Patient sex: F
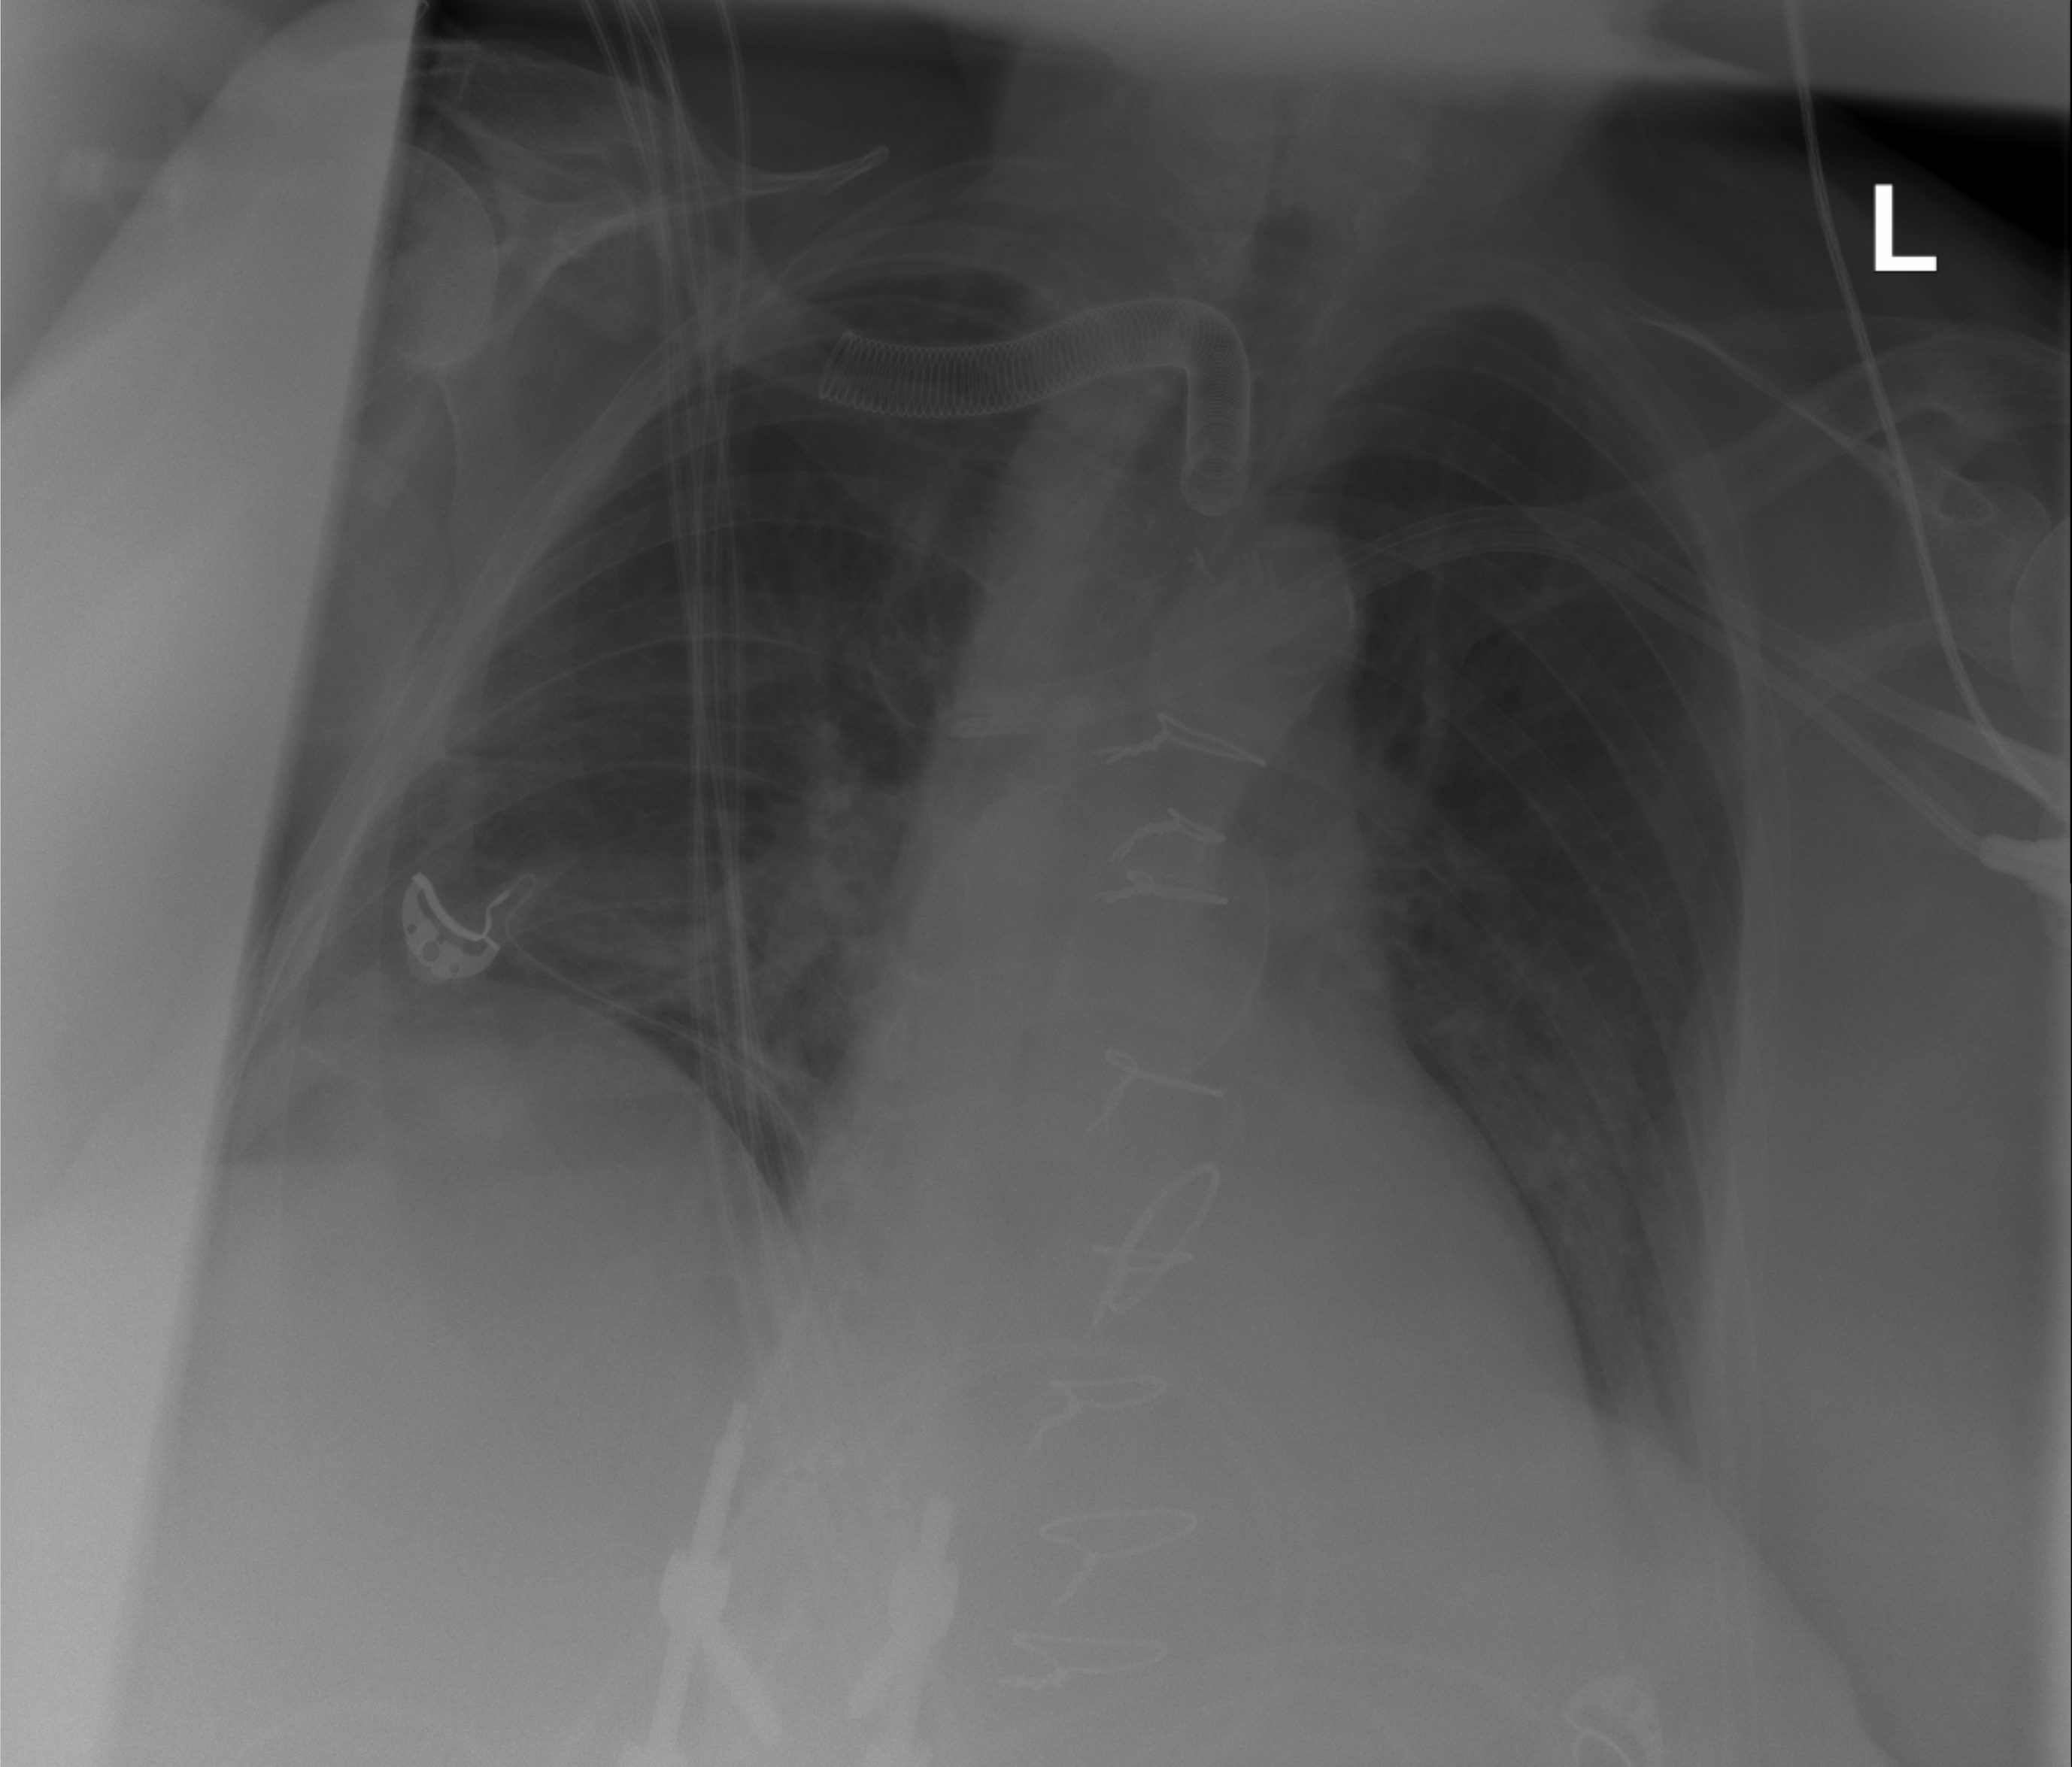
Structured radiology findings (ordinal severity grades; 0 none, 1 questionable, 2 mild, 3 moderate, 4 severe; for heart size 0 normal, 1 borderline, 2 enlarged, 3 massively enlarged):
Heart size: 2
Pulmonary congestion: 0
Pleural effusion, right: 0
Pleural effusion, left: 0
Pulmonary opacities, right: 0
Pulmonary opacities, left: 0
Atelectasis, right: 1
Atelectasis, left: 2